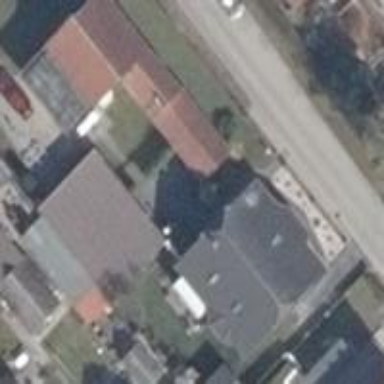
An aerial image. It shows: Gabled house with grey roof.